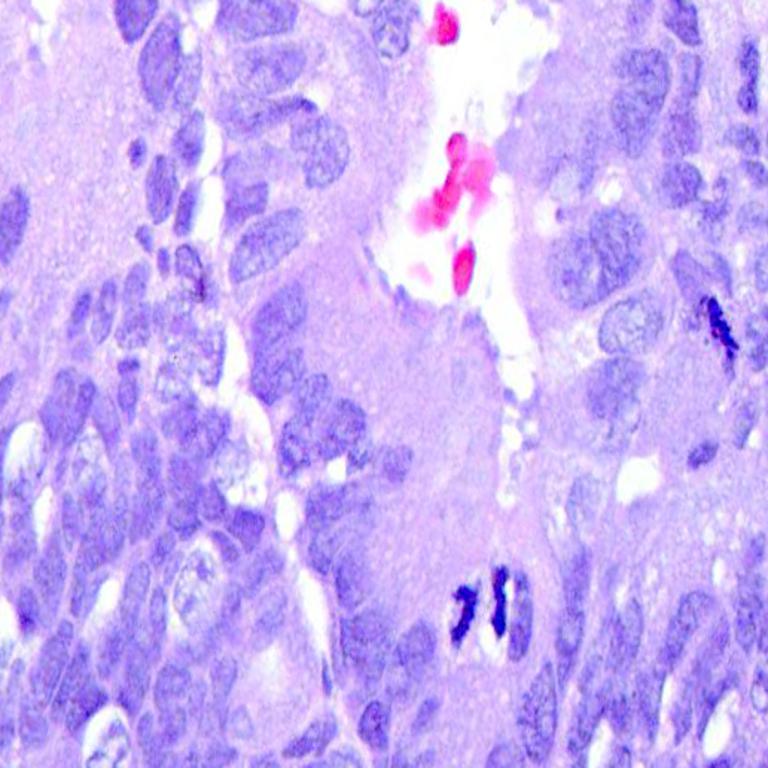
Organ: colon
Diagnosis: adenocarcinomas